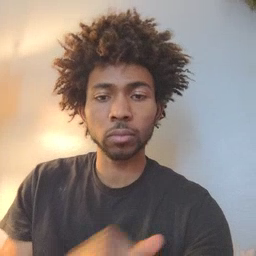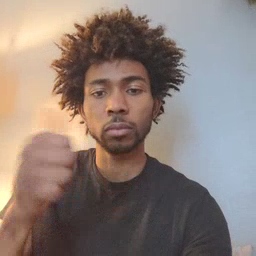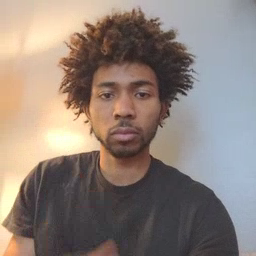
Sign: any